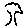
Label: tree